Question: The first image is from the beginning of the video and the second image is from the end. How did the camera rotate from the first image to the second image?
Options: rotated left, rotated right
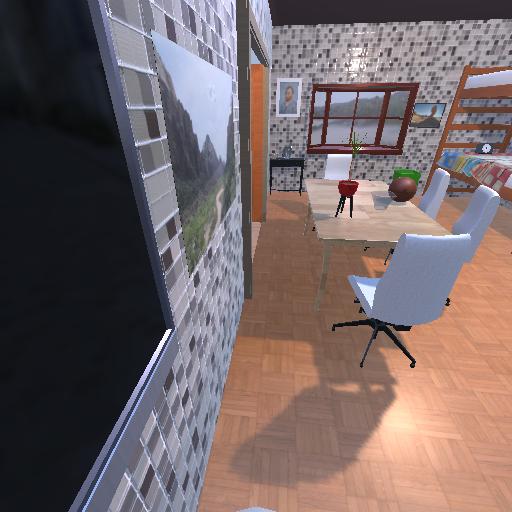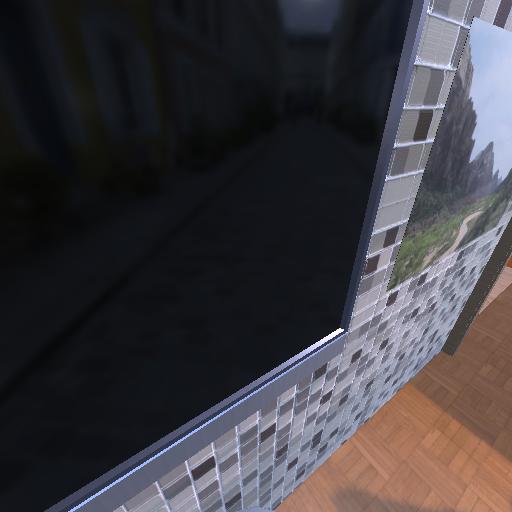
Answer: rotated left